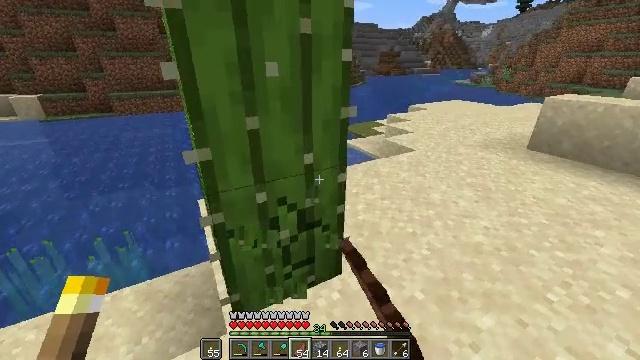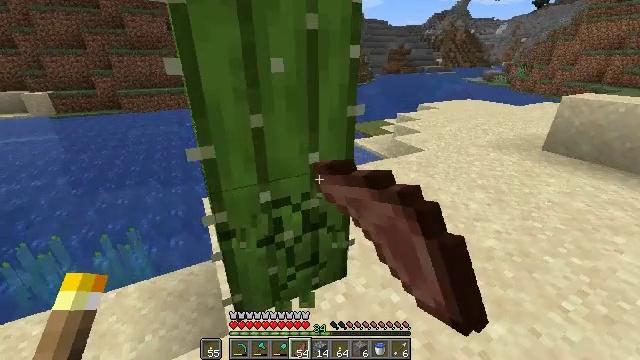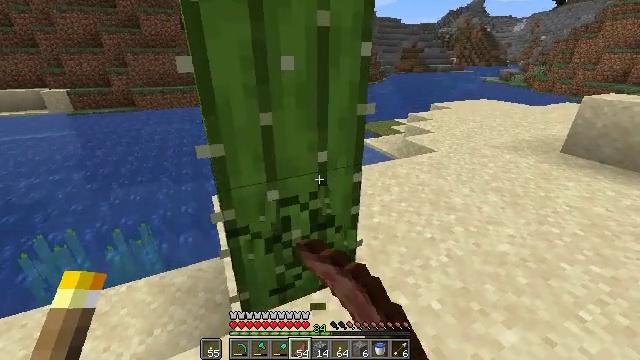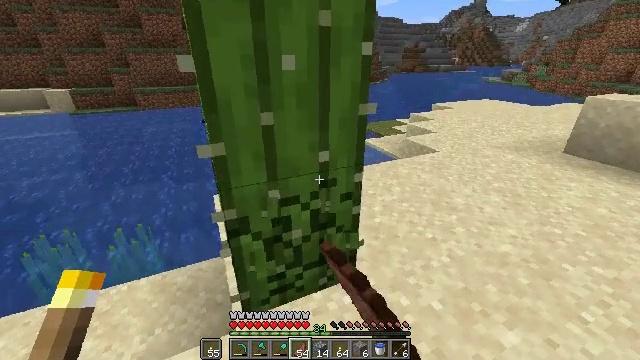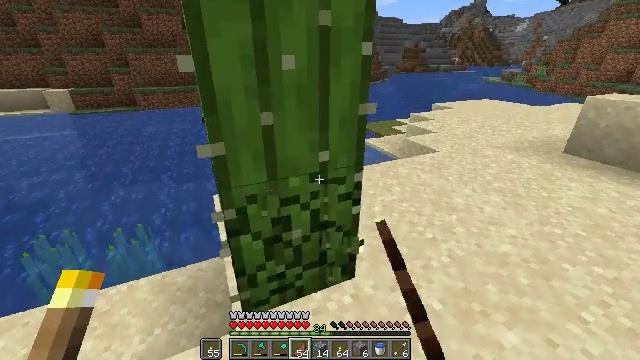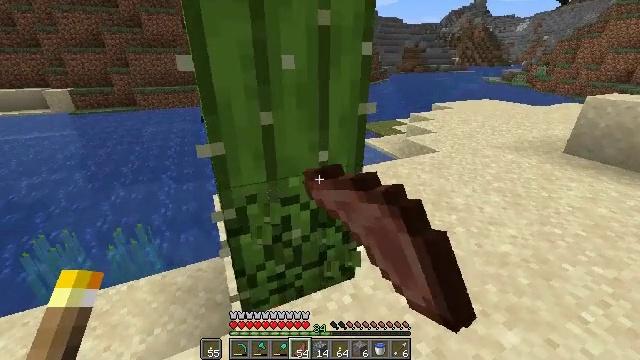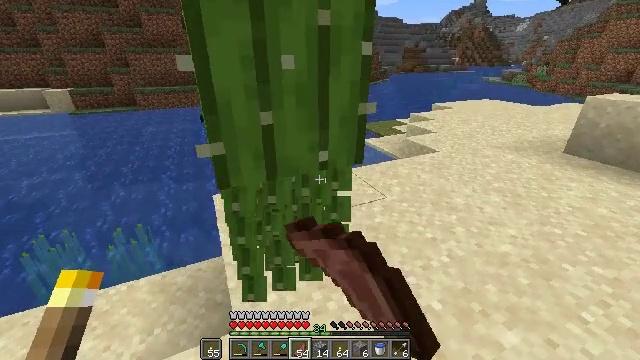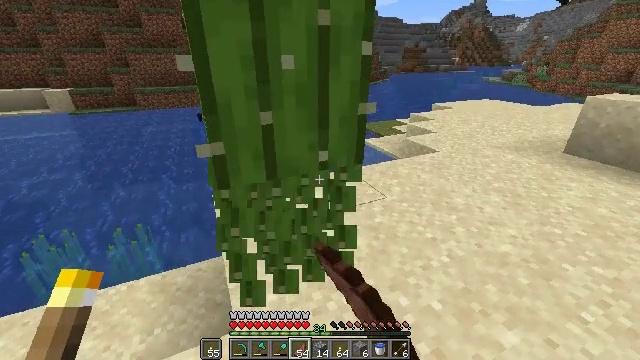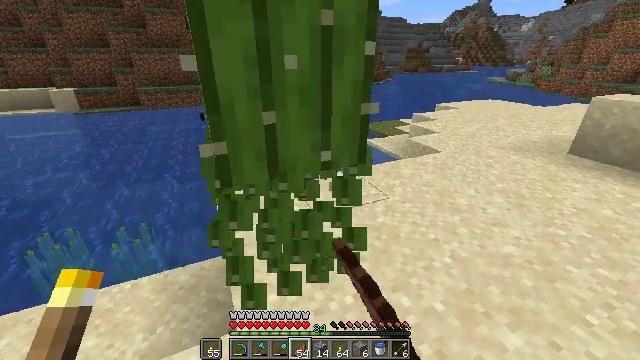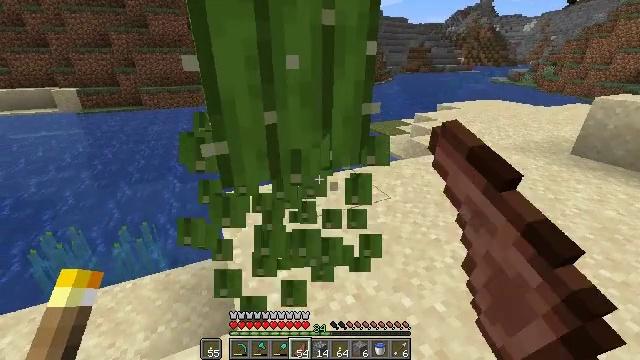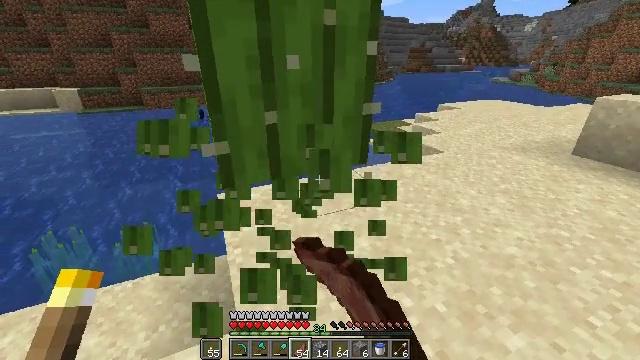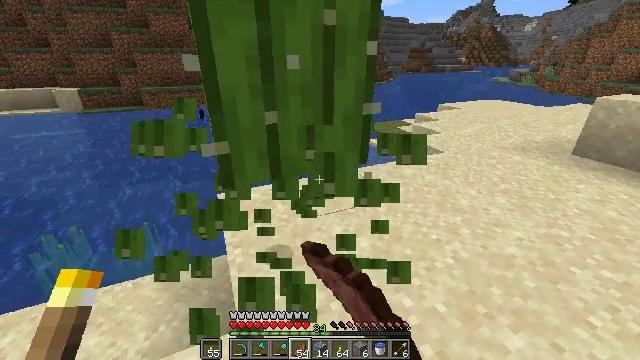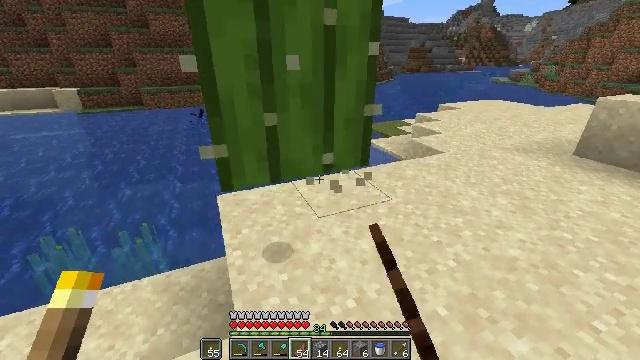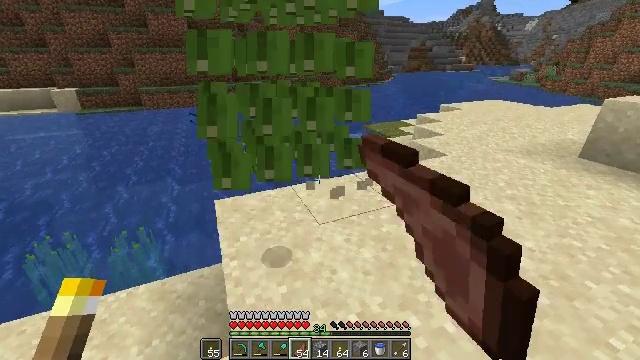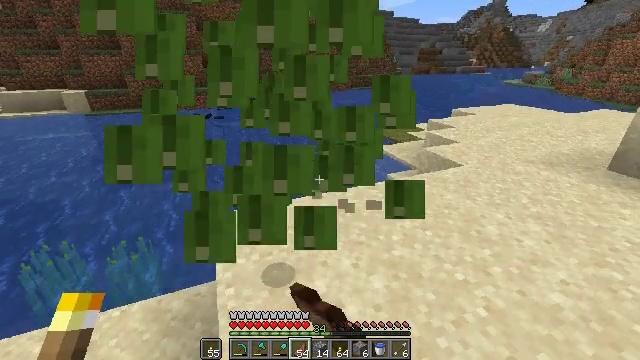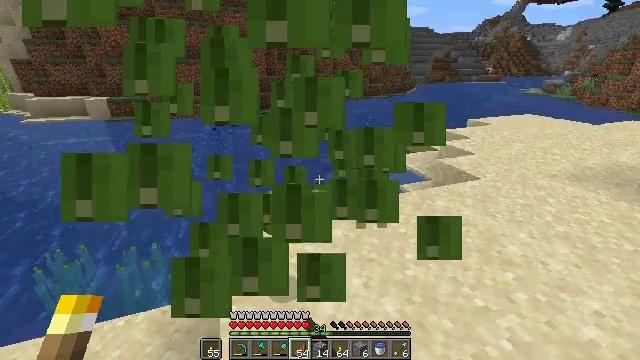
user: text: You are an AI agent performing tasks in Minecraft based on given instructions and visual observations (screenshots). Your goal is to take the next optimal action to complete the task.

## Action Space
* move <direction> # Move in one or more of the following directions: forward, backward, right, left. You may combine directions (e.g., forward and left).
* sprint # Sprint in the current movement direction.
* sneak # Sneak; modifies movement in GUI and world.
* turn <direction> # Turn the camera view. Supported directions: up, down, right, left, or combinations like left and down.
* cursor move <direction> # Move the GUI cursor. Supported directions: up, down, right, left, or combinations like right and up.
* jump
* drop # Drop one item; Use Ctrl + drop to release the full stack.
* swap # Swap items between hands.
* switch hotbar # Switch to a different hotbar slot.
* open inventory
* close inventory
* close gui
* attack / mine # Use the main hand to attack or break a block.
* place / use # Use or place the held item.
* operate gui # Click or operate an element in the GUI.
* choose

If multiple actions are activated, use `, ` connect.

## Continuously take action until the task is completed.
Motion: motion action
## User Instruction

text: Get cactus from the sandy areas.
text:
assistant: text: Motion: turn left, attack / mine
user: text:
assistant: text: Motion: turn left, attack / mine
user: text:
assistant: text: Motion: attack / mine
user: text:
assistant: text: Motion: attack / mine
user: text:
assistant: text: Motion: attack / mine
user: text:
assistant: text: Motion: attack / mine
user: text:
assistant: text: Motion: attack / mine
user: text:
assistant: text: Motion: attack / mine
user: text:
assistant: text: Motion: attack / mine
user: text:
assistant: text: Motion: attack / mine
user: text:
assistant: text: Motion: attack / mine
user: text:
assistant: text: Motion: move forward, attack / mine
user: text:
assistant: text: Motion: move forward, attack / mine
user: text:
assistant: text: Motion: move forward, turn left
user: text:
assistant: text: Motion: move forward, turn left and up
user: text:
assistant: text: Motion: move forward, turn left and up
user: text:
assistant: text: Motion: move forward, turn left
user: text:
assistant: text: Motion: turn left and up
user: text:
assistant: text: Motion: turn left
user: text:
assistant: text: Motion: turn left
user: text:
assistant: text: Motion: turn left
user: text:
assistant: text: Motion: turn left
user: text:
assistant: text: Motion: turn left
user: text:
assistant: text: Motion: move right, turn left
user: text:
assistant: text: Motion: move right
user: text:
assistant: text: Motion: move right
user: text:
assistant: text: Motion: no_op
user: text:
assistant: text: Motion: no_op
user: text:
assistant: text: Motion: no_op
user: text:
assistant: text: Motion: no_op